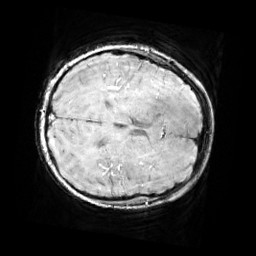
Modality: SWI
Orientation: axial
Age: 10
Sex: male
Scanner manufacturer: siemens
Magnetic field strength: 3 T
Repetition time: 0.027 s
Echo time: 0.02 s